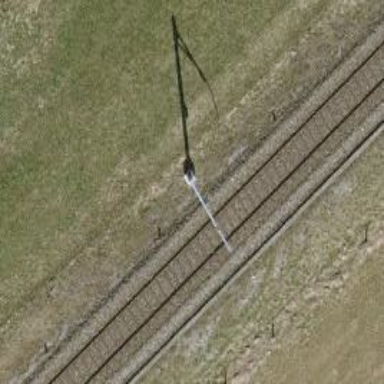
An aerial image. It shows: Catenary mast for power lines.